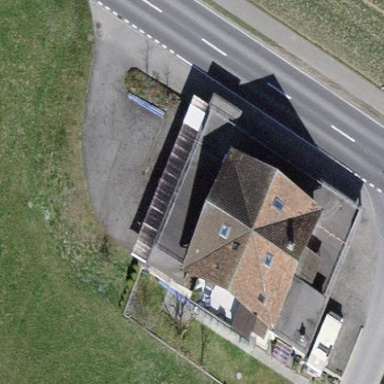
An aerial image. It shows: Simple and straightforward house.